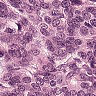
Metastatic tissue present: yes